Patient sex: M
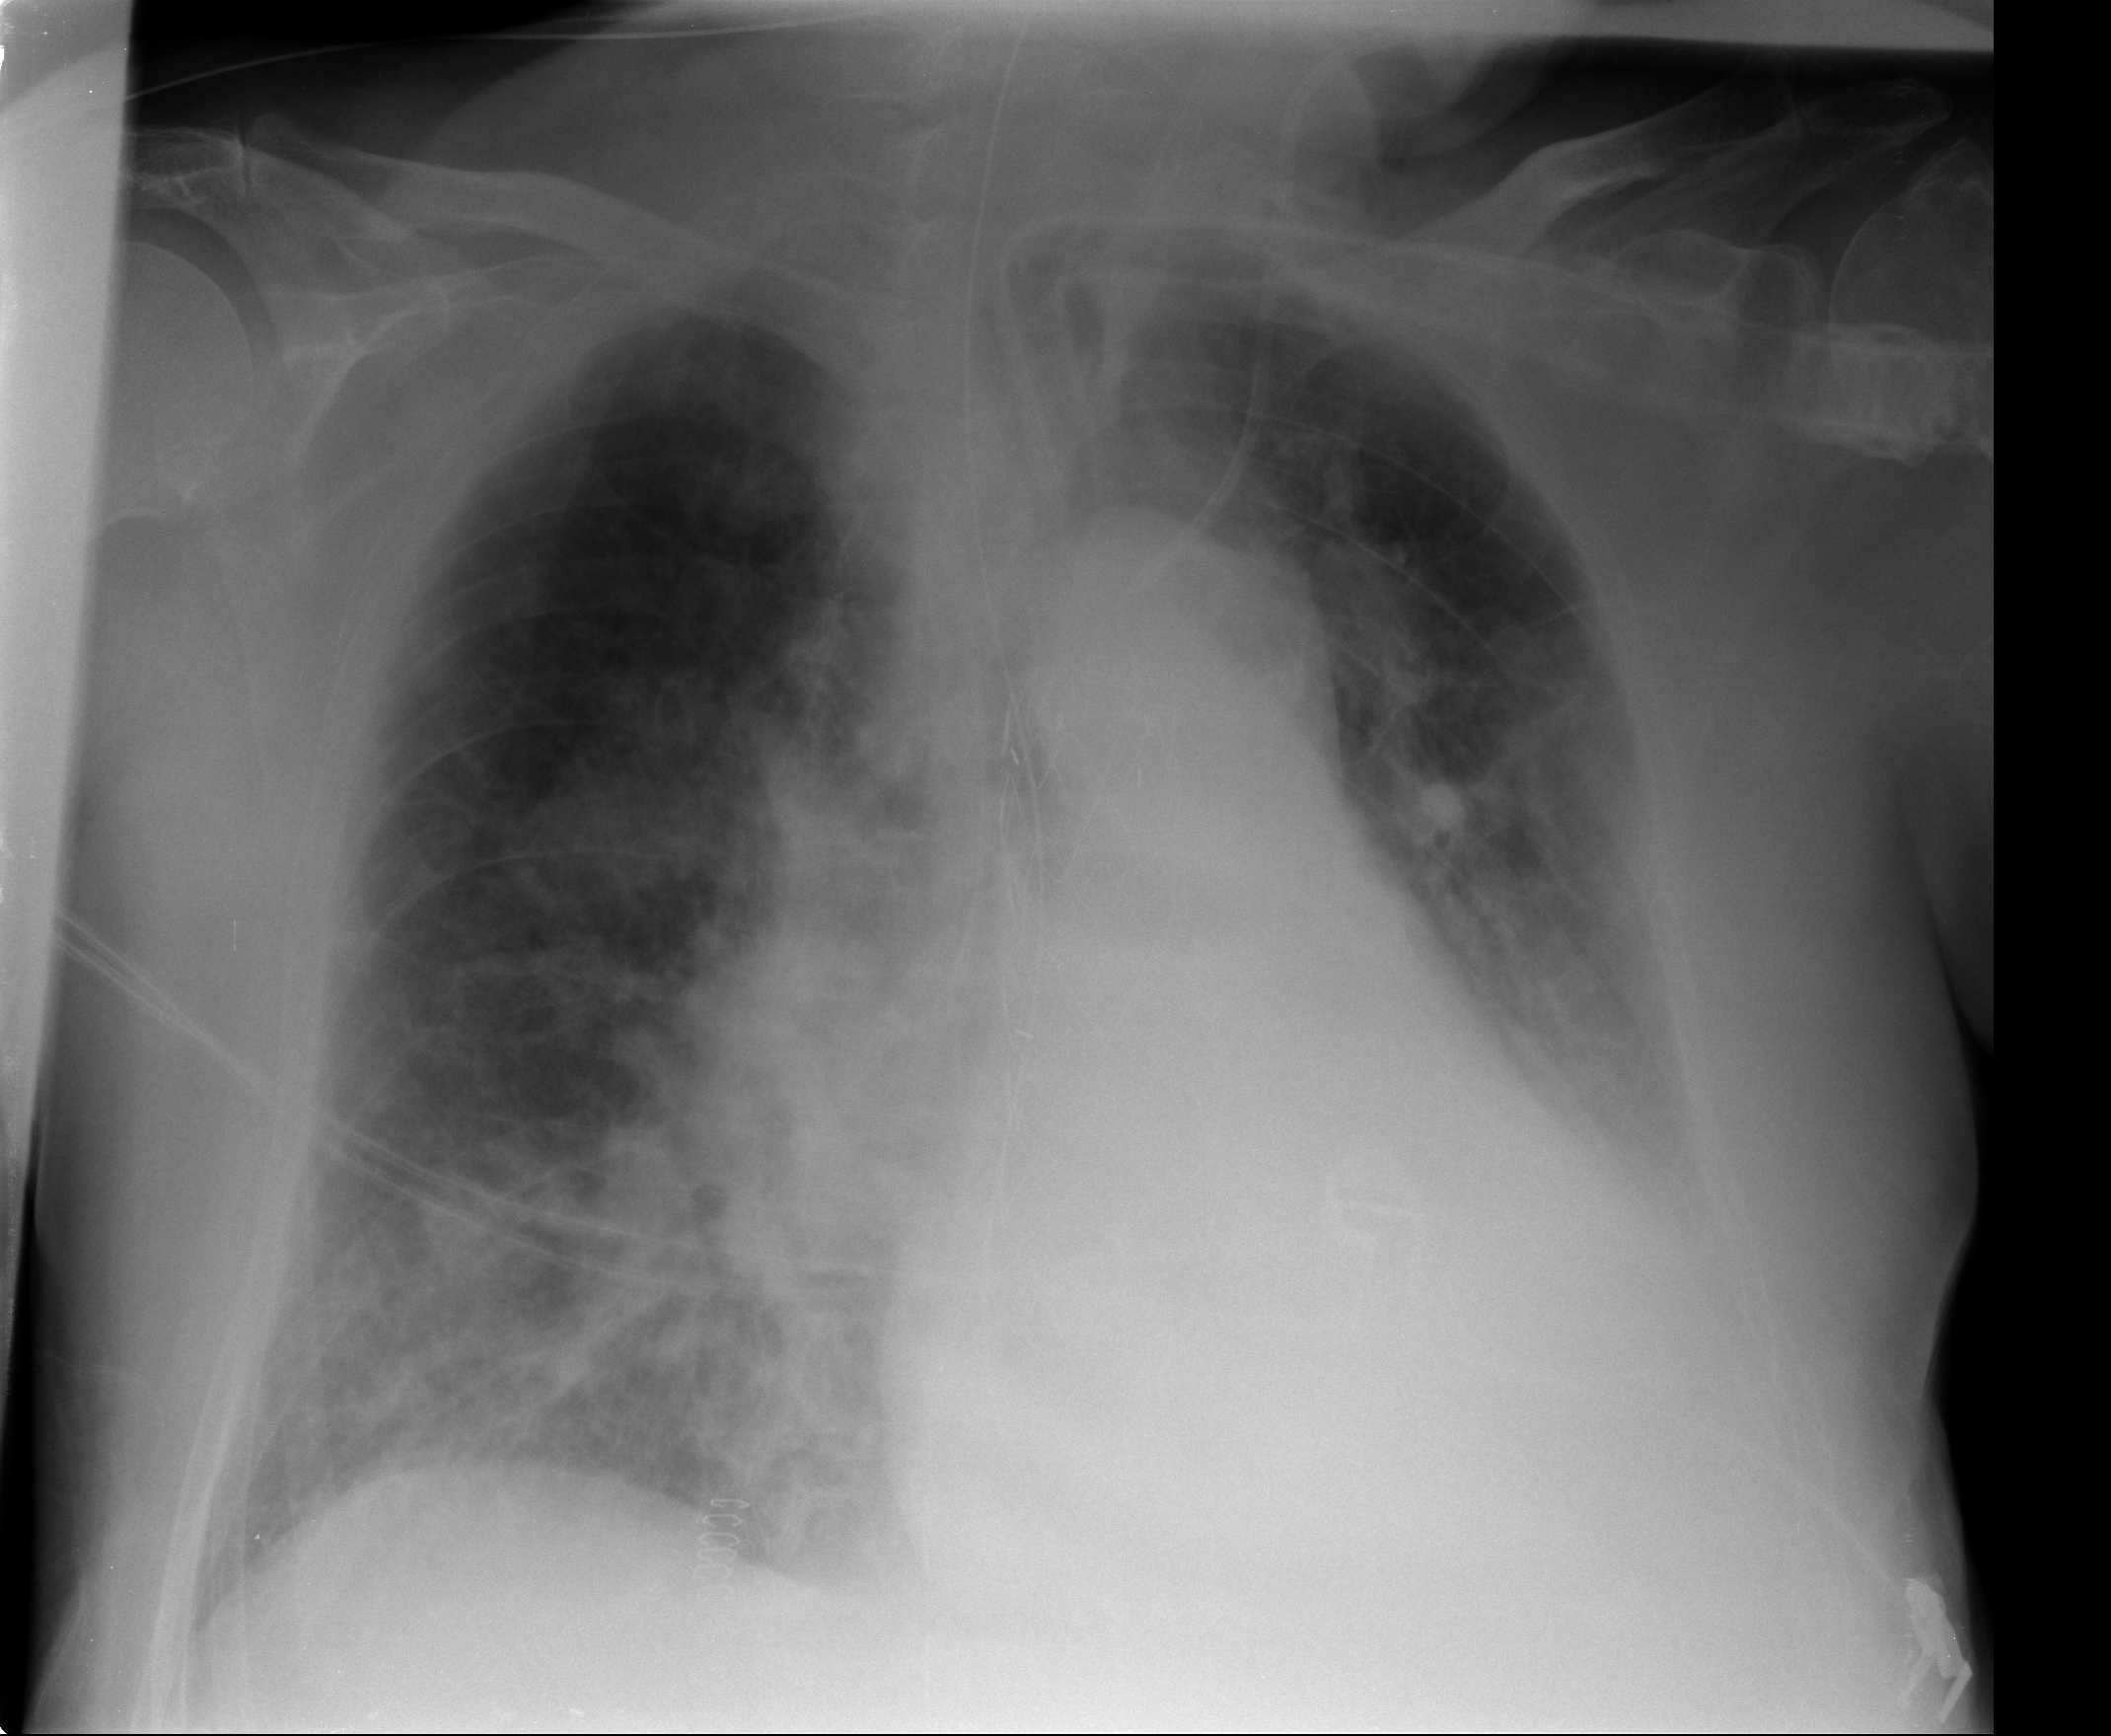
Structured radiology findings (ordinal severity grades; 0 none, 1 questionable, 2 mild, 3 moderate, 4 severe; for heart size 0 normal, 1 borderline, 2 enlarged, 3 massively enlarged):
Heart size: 2
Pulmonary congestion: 2
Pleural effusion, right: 1
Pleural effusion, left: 2
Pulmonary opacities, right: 3
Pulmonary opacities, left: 2
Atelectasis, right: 2
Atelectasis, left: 2